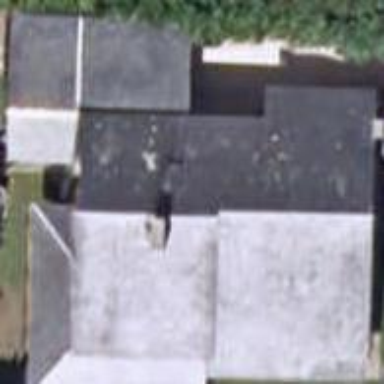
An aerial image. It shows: Simple house.